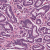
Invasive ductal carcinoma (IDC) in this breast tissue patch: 1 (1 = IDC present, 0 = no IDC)